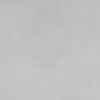
Atmospheric dust classification: dusty